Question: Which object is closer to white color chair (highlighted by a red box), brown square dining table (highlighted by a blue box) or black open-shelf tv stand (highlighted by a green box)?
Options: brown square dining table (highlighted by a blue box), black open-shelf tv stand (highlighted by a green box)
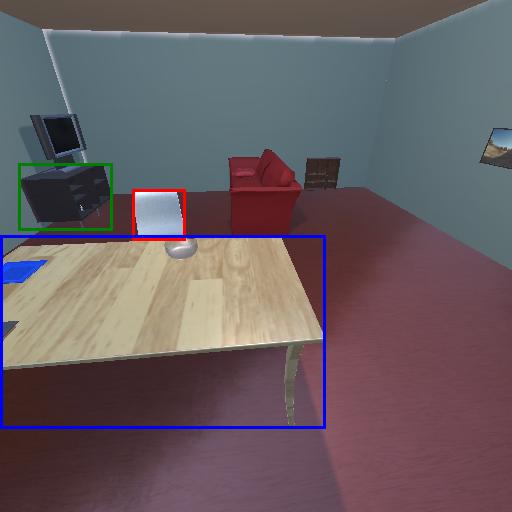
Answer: brown square dining table (highlighted by a blue box)